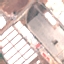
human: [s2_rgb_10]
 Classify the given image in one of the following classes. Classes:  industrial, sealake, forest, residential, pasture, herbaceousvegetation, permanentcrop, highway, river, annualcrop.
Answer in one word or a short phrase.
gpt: Industrial